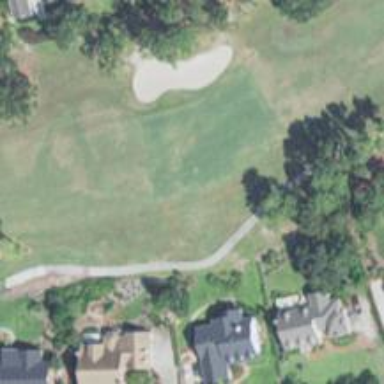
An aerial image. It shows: Grassy area designated as golf fairway.